Question: I need the sum of primary table column(Eg:Price) using foriegn key column(Eg: fk_PriceID) from foreign table

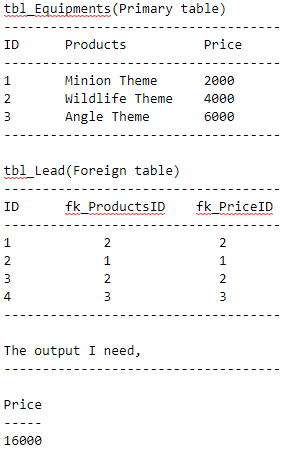
Answer: select sum (tbl_equipments.Price) Price from tbl_equipments, tbl_Lead where tbl_Lead.fk_PriceId=tbl_equipments.Id
<URL>